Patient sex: F
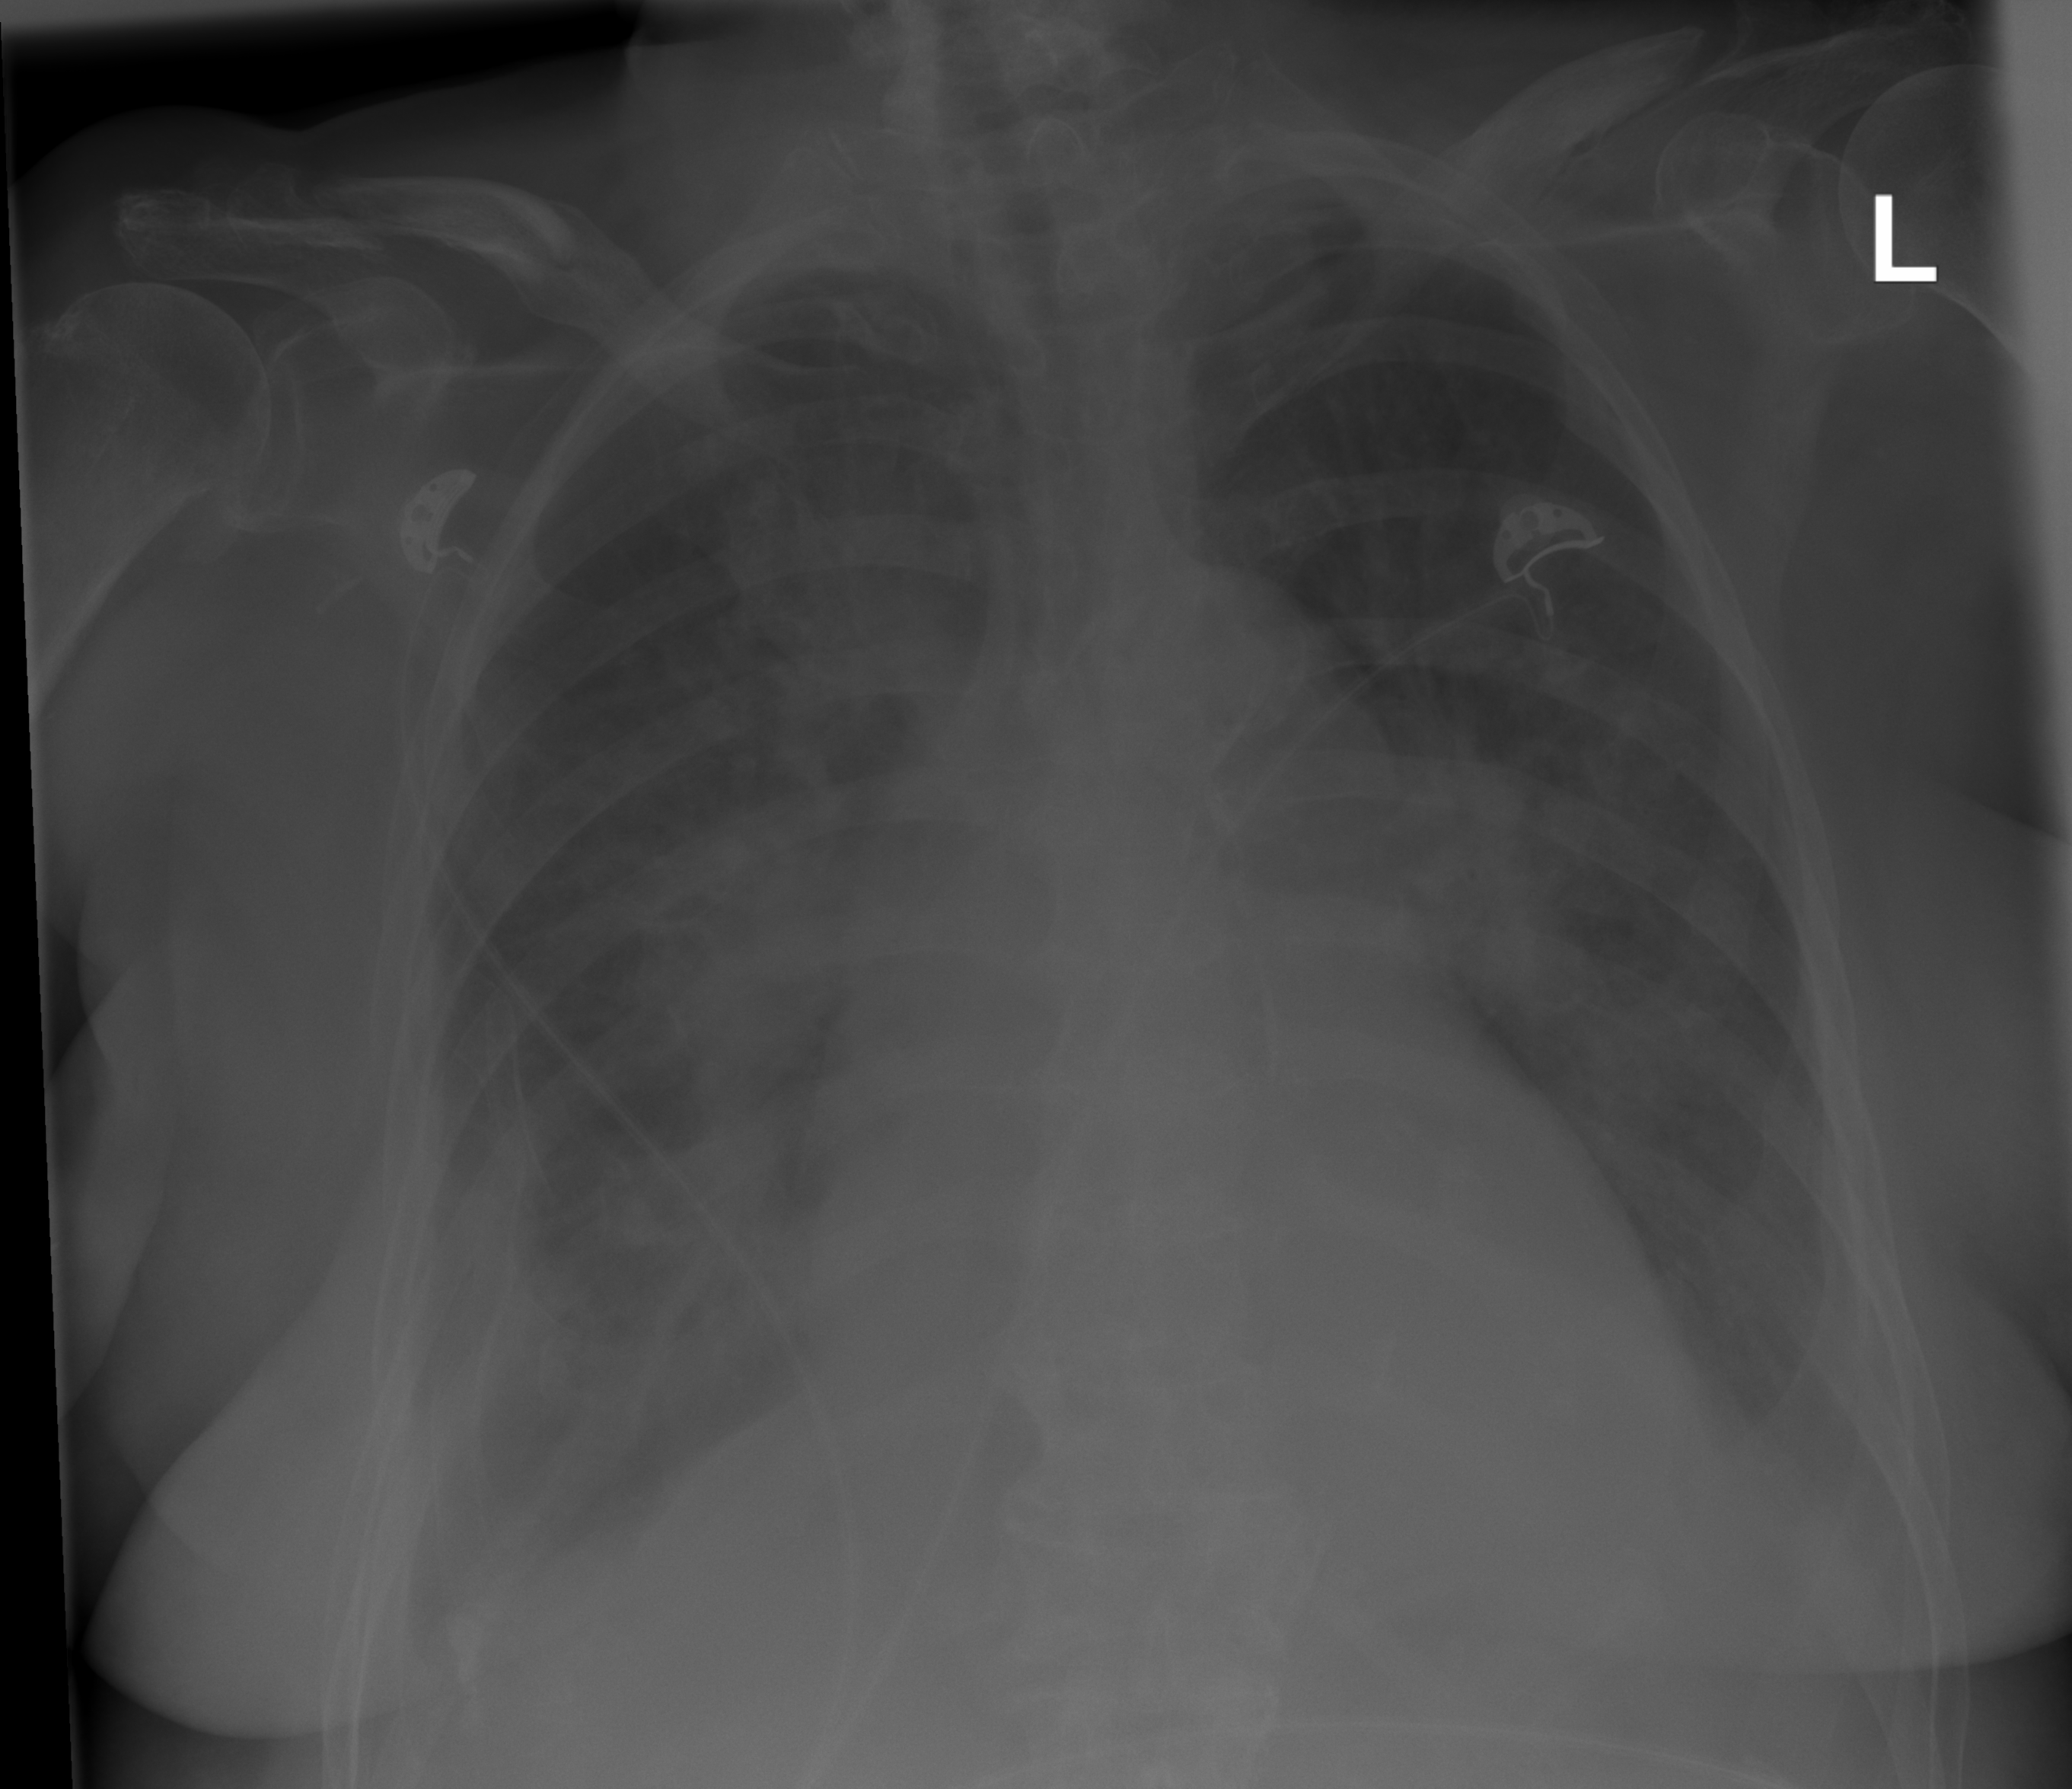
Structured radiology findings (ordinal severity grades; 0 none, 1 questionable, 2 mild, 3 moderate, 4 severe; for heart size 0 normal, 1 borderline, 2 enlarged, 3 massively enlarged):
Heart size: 2
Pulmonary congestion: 3
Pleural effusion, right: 2
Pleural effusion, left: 2
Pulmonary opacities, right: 3
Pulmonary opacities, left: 3
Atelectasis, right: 2
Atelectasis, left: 2